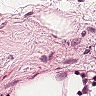
Metastatic tissue present: no